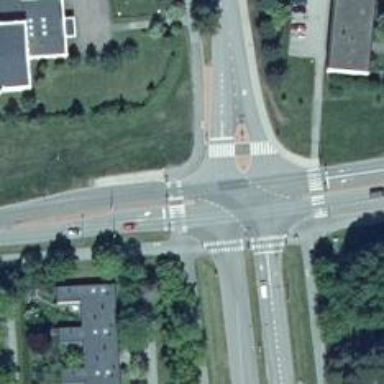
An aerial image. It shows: Asphalt cycleway with crossing.